Aerial crown-view tile of a tropical tree (Barro Colorado Island, Panama), acquired 20241014:
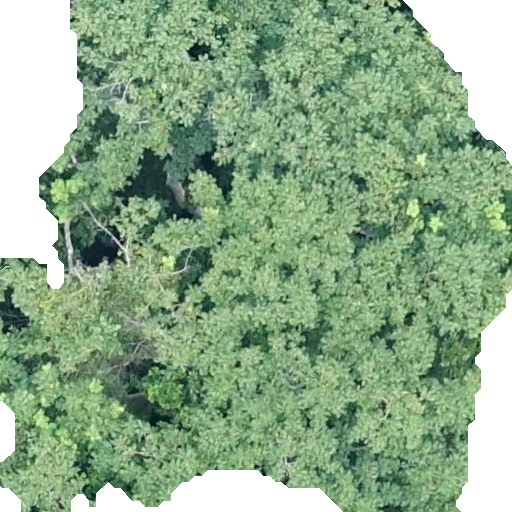
Species: Anacardium excelsum
GBIF accepted scientific name: Anacardium excelsum
Crown area: 376.988 m²